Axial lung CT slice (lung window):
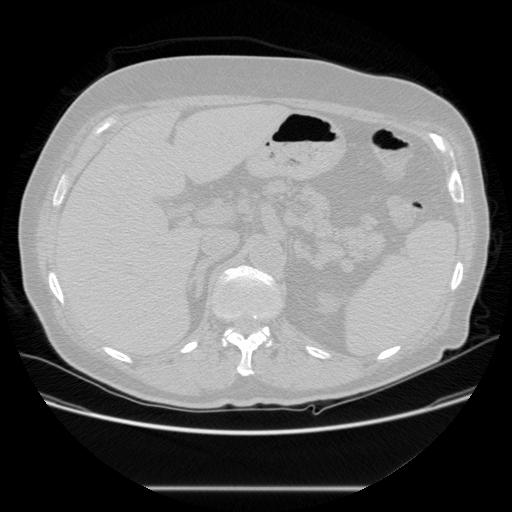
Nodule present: no